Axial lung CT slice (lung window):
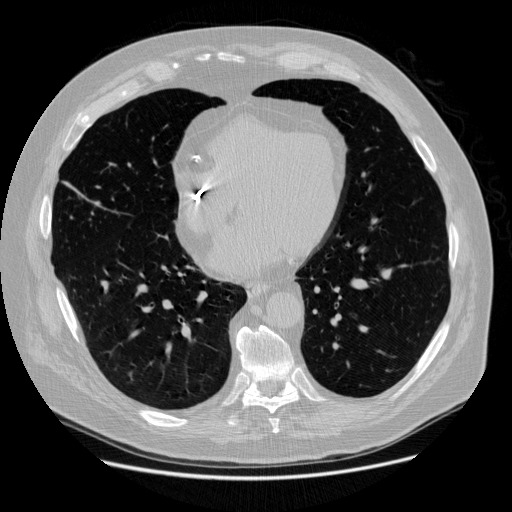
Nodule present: no